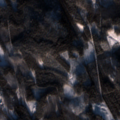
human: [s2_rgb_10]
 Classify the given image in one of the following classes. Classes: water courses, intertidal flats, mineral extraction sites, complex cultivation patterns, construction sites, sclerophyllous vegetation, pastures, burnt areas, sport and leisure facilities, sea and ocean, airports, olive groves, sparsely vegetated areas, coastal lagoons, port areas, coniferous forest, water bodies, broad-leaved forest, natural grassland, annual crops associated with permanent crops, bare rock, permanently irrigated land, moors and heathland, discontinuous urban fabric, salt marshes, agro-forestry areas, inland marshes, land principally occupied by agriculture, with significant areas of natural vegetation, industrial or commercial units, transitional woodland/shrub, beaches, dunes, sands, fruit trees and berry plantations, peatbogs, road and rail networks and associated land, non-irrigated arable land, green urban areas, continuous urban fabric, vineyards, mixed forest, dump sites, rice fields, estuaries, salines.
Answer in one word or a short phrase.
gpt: coniferous forest, mixed forest, transitional woodland/shrub